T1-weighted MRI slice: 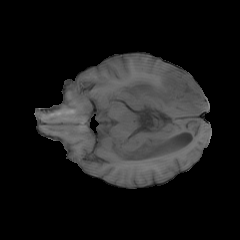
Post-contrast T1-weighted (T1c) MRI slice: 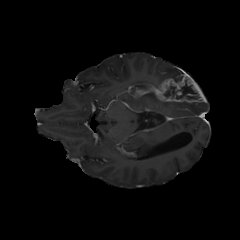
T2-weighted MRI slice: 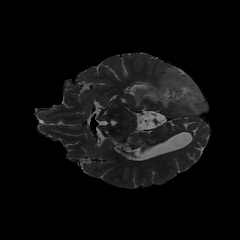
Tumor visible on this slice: yes